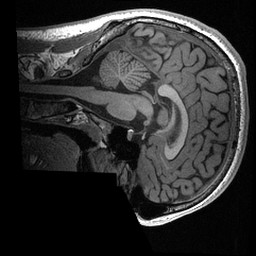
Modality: T1w
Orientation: sagittal
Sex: male
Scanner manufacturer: ge
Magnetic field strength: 3 T
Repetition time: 0.0064 s
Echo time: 0.00281 s